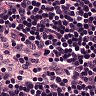
Metastatic tissue present: no